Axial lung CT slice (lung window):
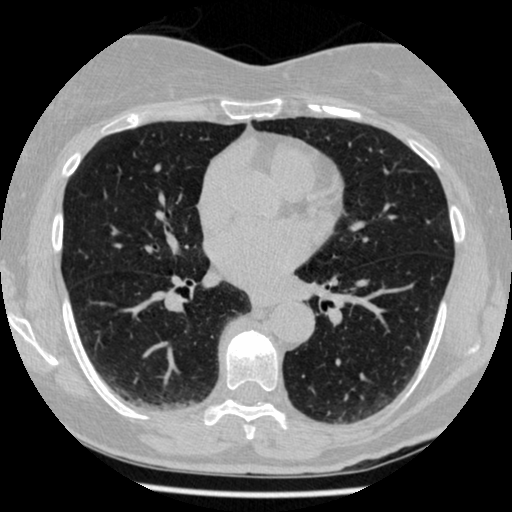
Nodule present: no